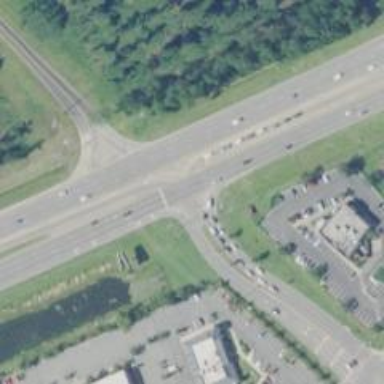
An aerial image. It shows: Trunk link highway.